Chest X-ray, AP view. Patient: 60 years old, sex F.
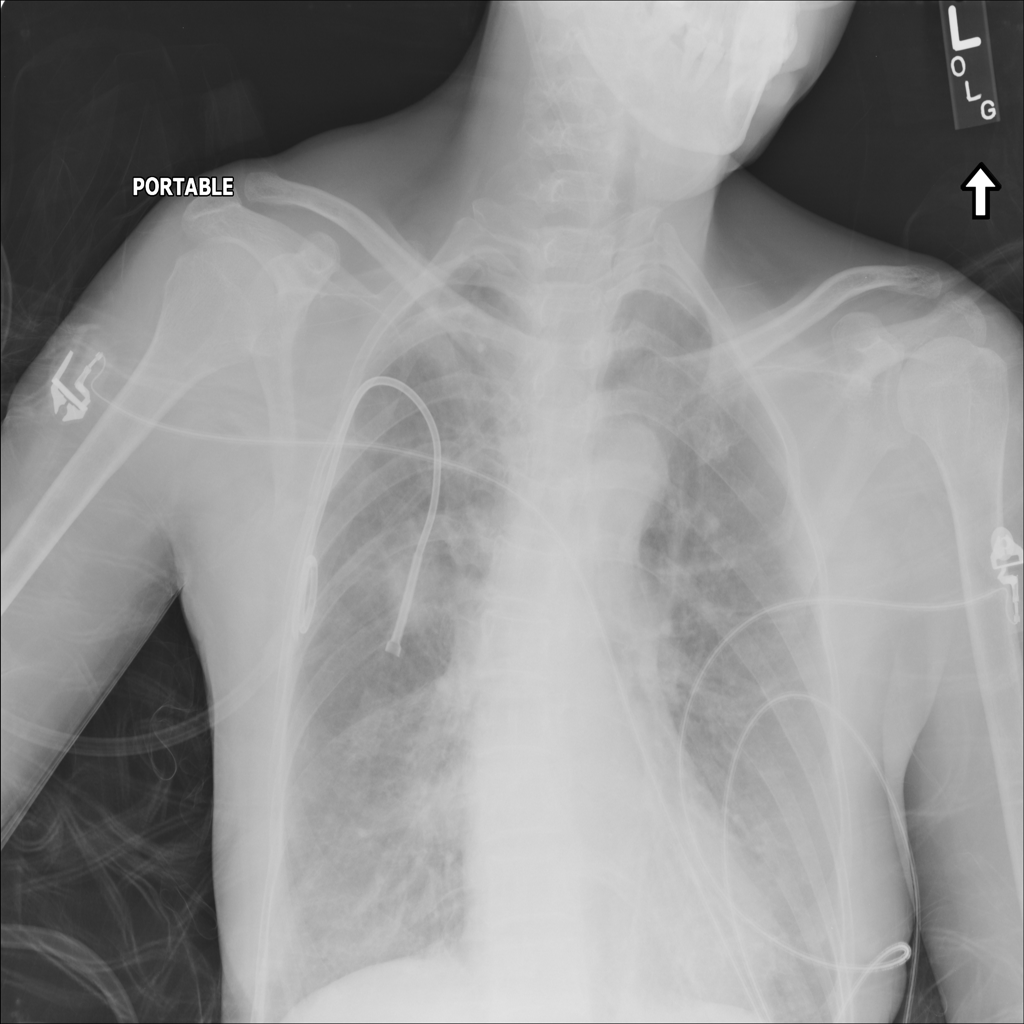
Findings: Pneumothorax